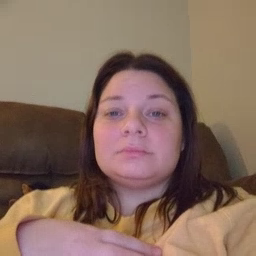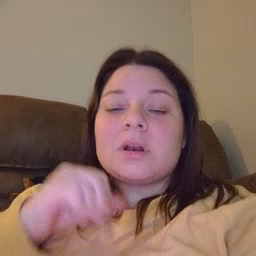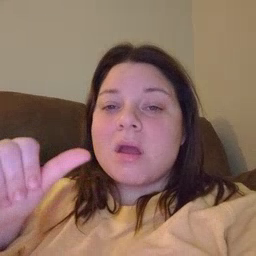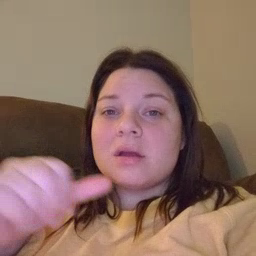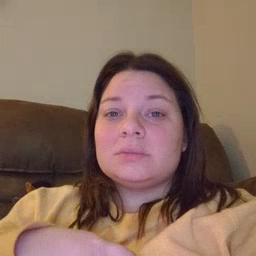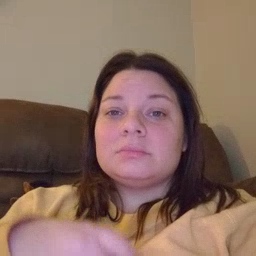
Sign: not